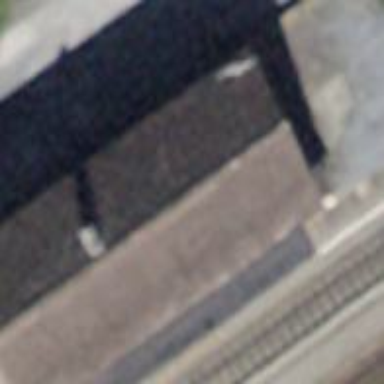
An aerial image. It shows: Train station building.